Interaction volume radius: 5 \u00c5
Interaction volume height: 15 \u00c5
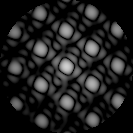
Disorder parameter: 0.04193